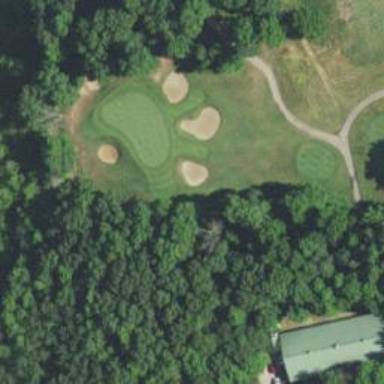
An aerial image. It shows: View of golf hole.